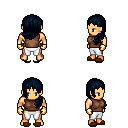
a pixel art fantasy rpg character, male body template, human, tanned skin, brown sleeveless shirt, white pants, raven left-swept hairstyle, gold gloves, brown slippers, four views (front, back, left, right), 2x2 character sprite sheet, small pixel art, hard edges, no anti-aliasing